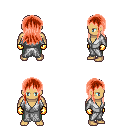
a pixel art fantasy rpg character, male body template, human, tanned skin, white robe, teal pants, red unkempt hairstyle, gold gloves, four views (front, back, left, right), 2x2 character sprite sheet, small pixel art, hard edges, no anti-aliasing